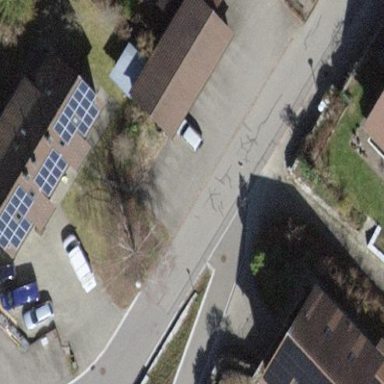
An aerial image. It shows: Group of garages.